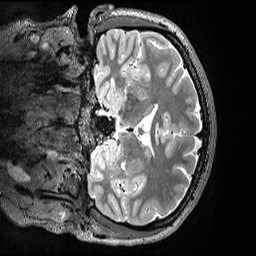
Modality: T2w
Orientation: coronal
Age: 29
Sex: female
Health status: healthy
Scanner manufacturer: siemens
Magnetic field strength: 3 T
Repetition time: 3.2 s
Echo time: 0.563 s